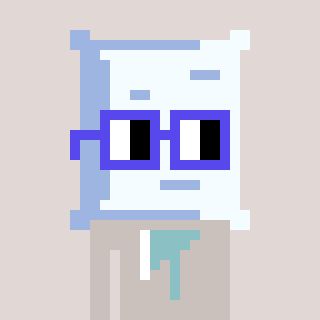
a pixel art character with square blue glasses, a pillow-shaped head and a foggrey-colored body on a warm background